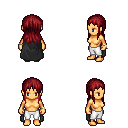
a pixel art fantasy rpg character, female body template, human, tanned skin, black cape, white pants, brunette unkempt hairstyle, bracelets, four views (front, back, left, right), 2x2 character sprite sheet, small pixel art, hard edges, no anti-aliasing